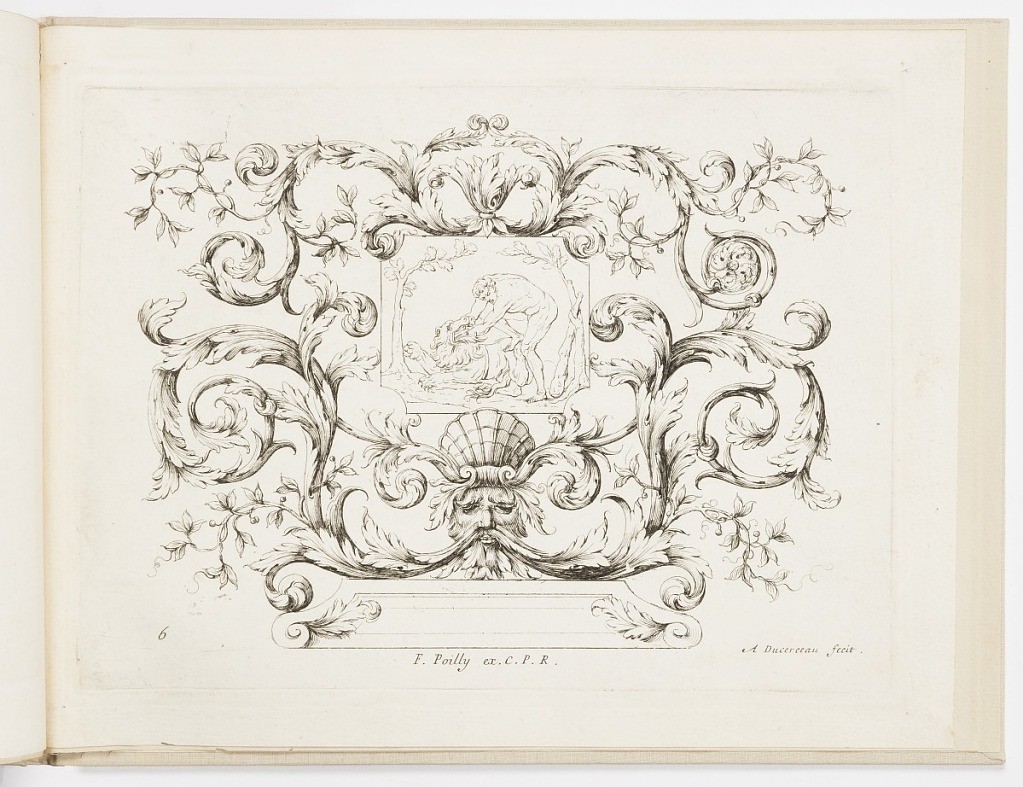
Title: Ornament Design with Hercules
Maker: Paul Androuet Du Cerceau, French, 1623/30 – 1710
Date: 1669–93
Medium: Etching on laid paper
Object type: Print
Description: Sixth plate from a series of six ornament plates featuring mythological scenes. A rectangular plaque with curved cut-out edges in the center, depicts Hercules fighting a lion. The plaque is surrounded by foliate scroll arabesques, featuring acanthus leaves, branches with leaves and berries. Below the plaque is a bearded mascaron with a shell on his head and acanthus leaf scrolls emanating from his hair and beard, with a plinth below. The plate is signed and numbered.